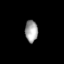
Tissue: lung
Cell type: Epithelial cells
Senescence score: 0.2152
Nuclear area (px): 273
Mean DAPI intensity: 160.524